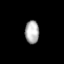
Tissue: lung
Cell type: Epithelial cells
Senescence score: 0.2052
Nuclear area (px): 310
Mean DAPI intensity: 178.41